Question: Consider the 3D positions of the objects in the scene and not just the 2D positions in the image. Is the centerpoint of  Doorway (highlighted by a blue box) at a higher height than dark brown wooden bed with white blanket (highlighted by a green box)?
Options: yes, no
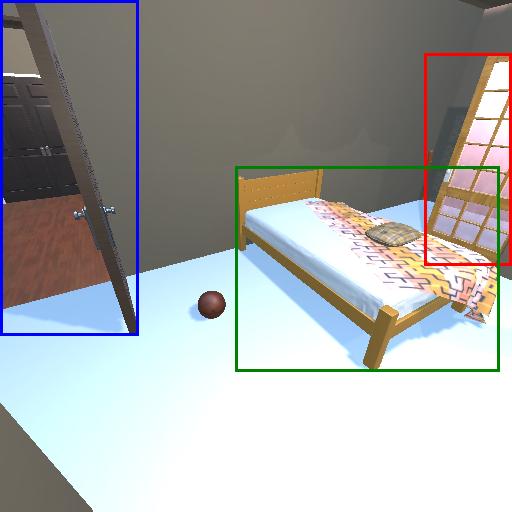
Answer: yes